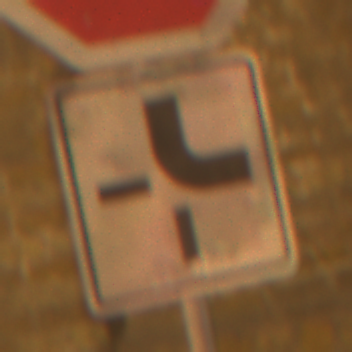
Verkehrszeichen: VerlaufVorfahrtsstrasse4
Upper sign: Stop
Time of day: Night
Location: Outdoor (Urban)
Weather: Clear
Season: NotSpecified
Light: Artificial